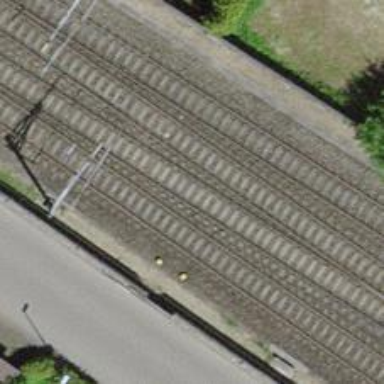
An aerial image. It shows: Single railway track with electrified contact line.